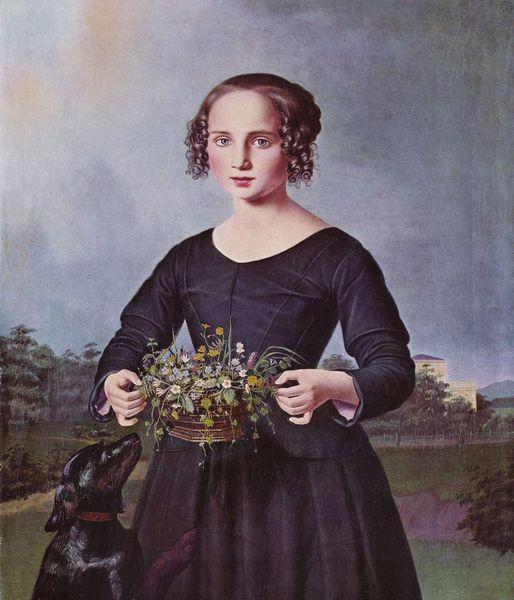
Titel: Porträt eines Mädchens
Künstler: Louis Ferdinand von Rayski
Standort: Altenburg
Institution: Staatliches Lindenau-Museum
Schlagwörter: baum, berg, blau, dunkel, gemälde, hand, himmel, kopf, schatten, wolken, bäume, gelb, grün, landschaft, mädchen, see, stadt, ausschnitt, blumen, finger, frau, frisur, grau, hell, hintergrund, kleid, licht, mund, nase, schwarz, blick, blüten, dackel, gebäude, haus, hund, park, rasen, rot, weg, wiese, wolke, zaun, blond, jung, arm, arme, augen, falten, halten, mensch, schale, tragen, ärmel, bildnis, hals, hände, portrait, porträt, horizont, häuser, natur, spiegelung, busch, haare, person, locken, rosa, rouge, wald, garten, henkel, vase, fell, blumentopf, topf, wangen, halsband, mieder, berge, lila, violett, klein, romantik, dunkelblau, einfach, symmetrie, korb, glänzend, gründ, grashalme, blumenstrauss, erdbeeren, bluemn, wolkig, bürgertum, villa, pfote, biedermeier, schnauze, dreiviertelporträt, brav, nadelbäume, männchen, usa, körbchen, wiesenblumen, blumenkorb, schillerlocken, treue, feldblumen, schmucklos, blumenschale, erdbeere, usschnitt, hankel, garten park, fingerspitzen, symmetrei, gaten, aufspringen, blumenkörbchen, blunemkorb, häusetr, frau mädchen, dbildnis, hahnefß, hahnenfuss, hochspringen, locj´ken, zqaun